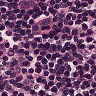
Metastatic tissue present: no